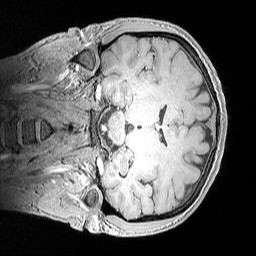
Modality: MP2RAGE
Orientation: coronal
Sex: male
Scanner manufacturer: siemens
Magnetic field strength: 3 T
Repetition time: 5 s
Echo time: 0.00292 s